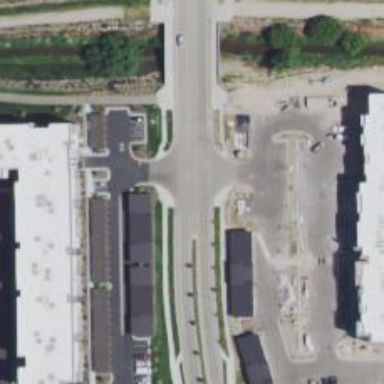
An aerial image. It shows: Unmarked crossing on the road.